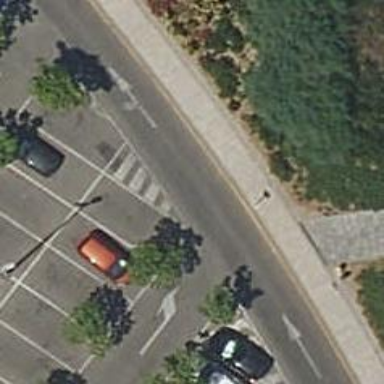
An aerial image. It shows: Asphalt parking aisle road for service vehicles.